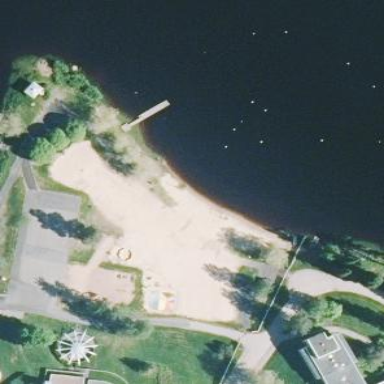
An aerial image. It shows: Pitch used for beach volleyball.